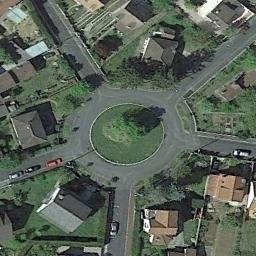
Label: roundabout